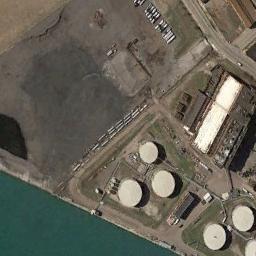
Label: storage_tank